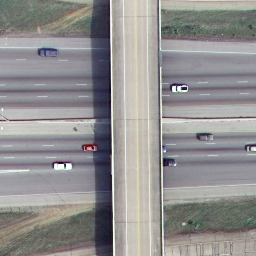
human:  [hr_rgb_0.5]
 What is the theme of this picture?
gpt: overpass

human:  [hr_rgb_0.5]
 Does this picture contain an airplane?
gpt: no

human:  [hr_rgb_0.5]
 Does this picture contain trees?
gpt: yes

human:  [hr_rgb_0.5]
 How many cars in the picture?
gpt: eight

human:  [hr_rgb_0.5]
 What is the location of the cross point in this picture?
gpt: center